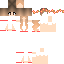
A female human skin with pale skin, wearing brown long hair dressed in a blue hoodie and red pants, featuring a closed mouth.